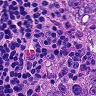
Metastatic tissue present: yes